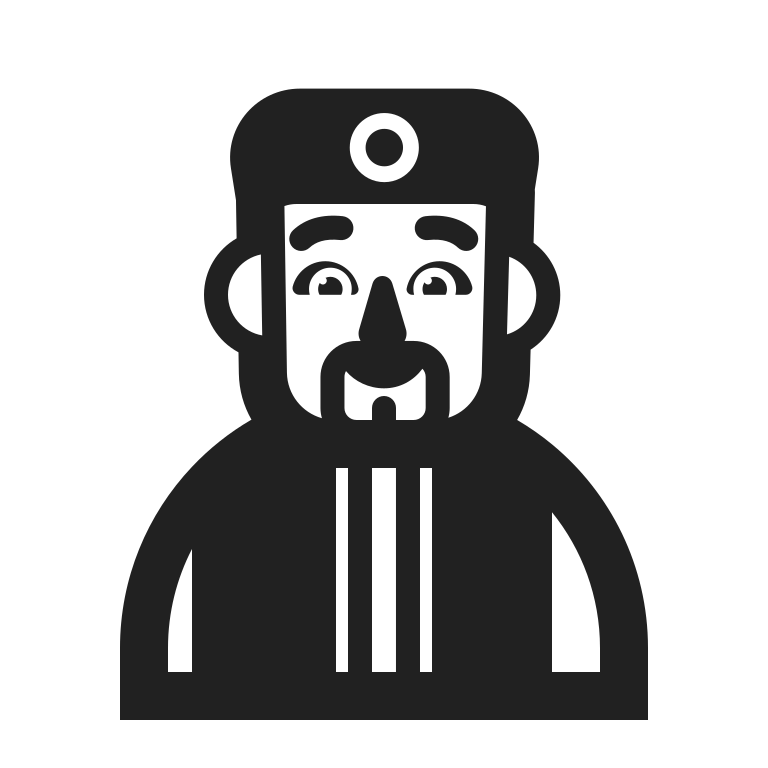
man genie high contrast